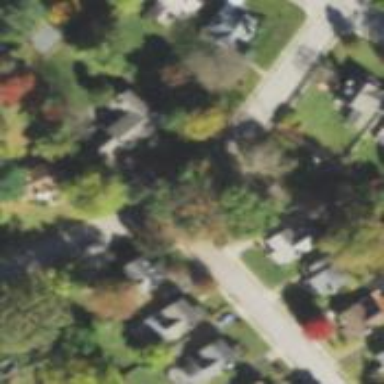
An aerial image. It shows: Residential road.